The trace is the raw vibration amplitude of a rotating bearing as a function of time. Determine the bearing's health state. Answer with exactly one of: normal, inner_race, outer_race, ball.
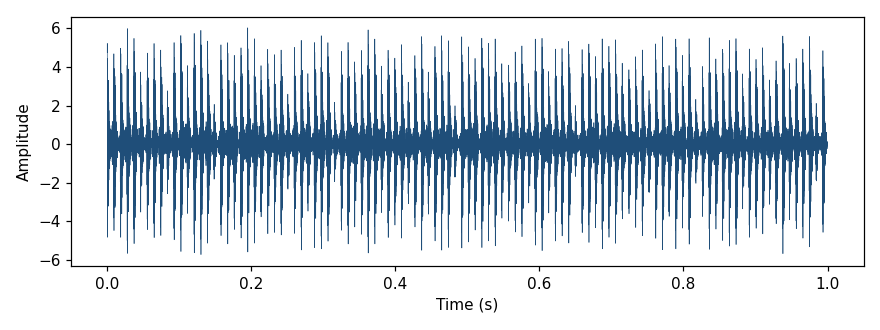
Answer: outer_race